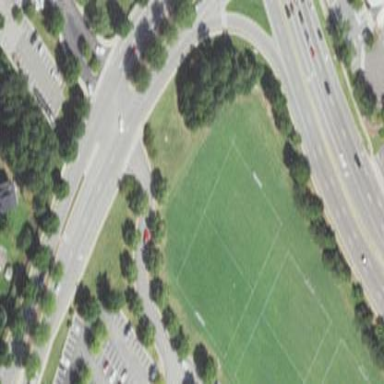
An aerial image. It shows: Soccer pitch for outdoor sports and leisure activities.